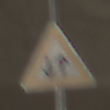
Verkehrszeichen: Gegenverkehr
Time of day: Midday
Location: Roofed (Tunnel)
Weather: NotSpecified
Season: NotSpecified
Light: Natural